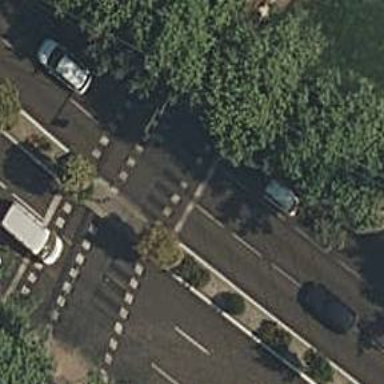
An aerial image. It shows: Road with traffic signals.